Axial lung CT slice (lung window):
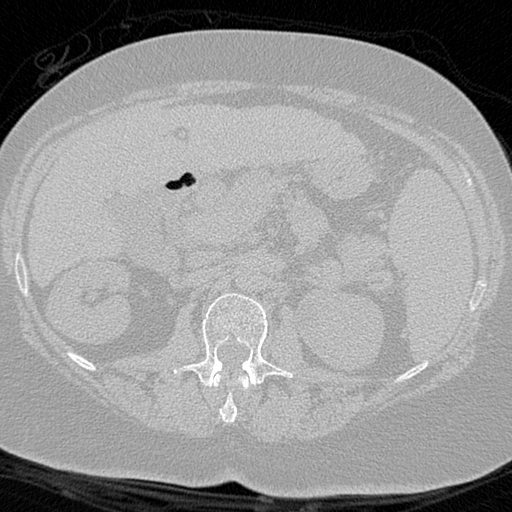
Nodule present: no